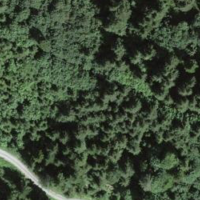
EUNIS habitat code: 43
Species observed at this site:
Circaea lutetiana
Tussilago farfara